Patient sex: F
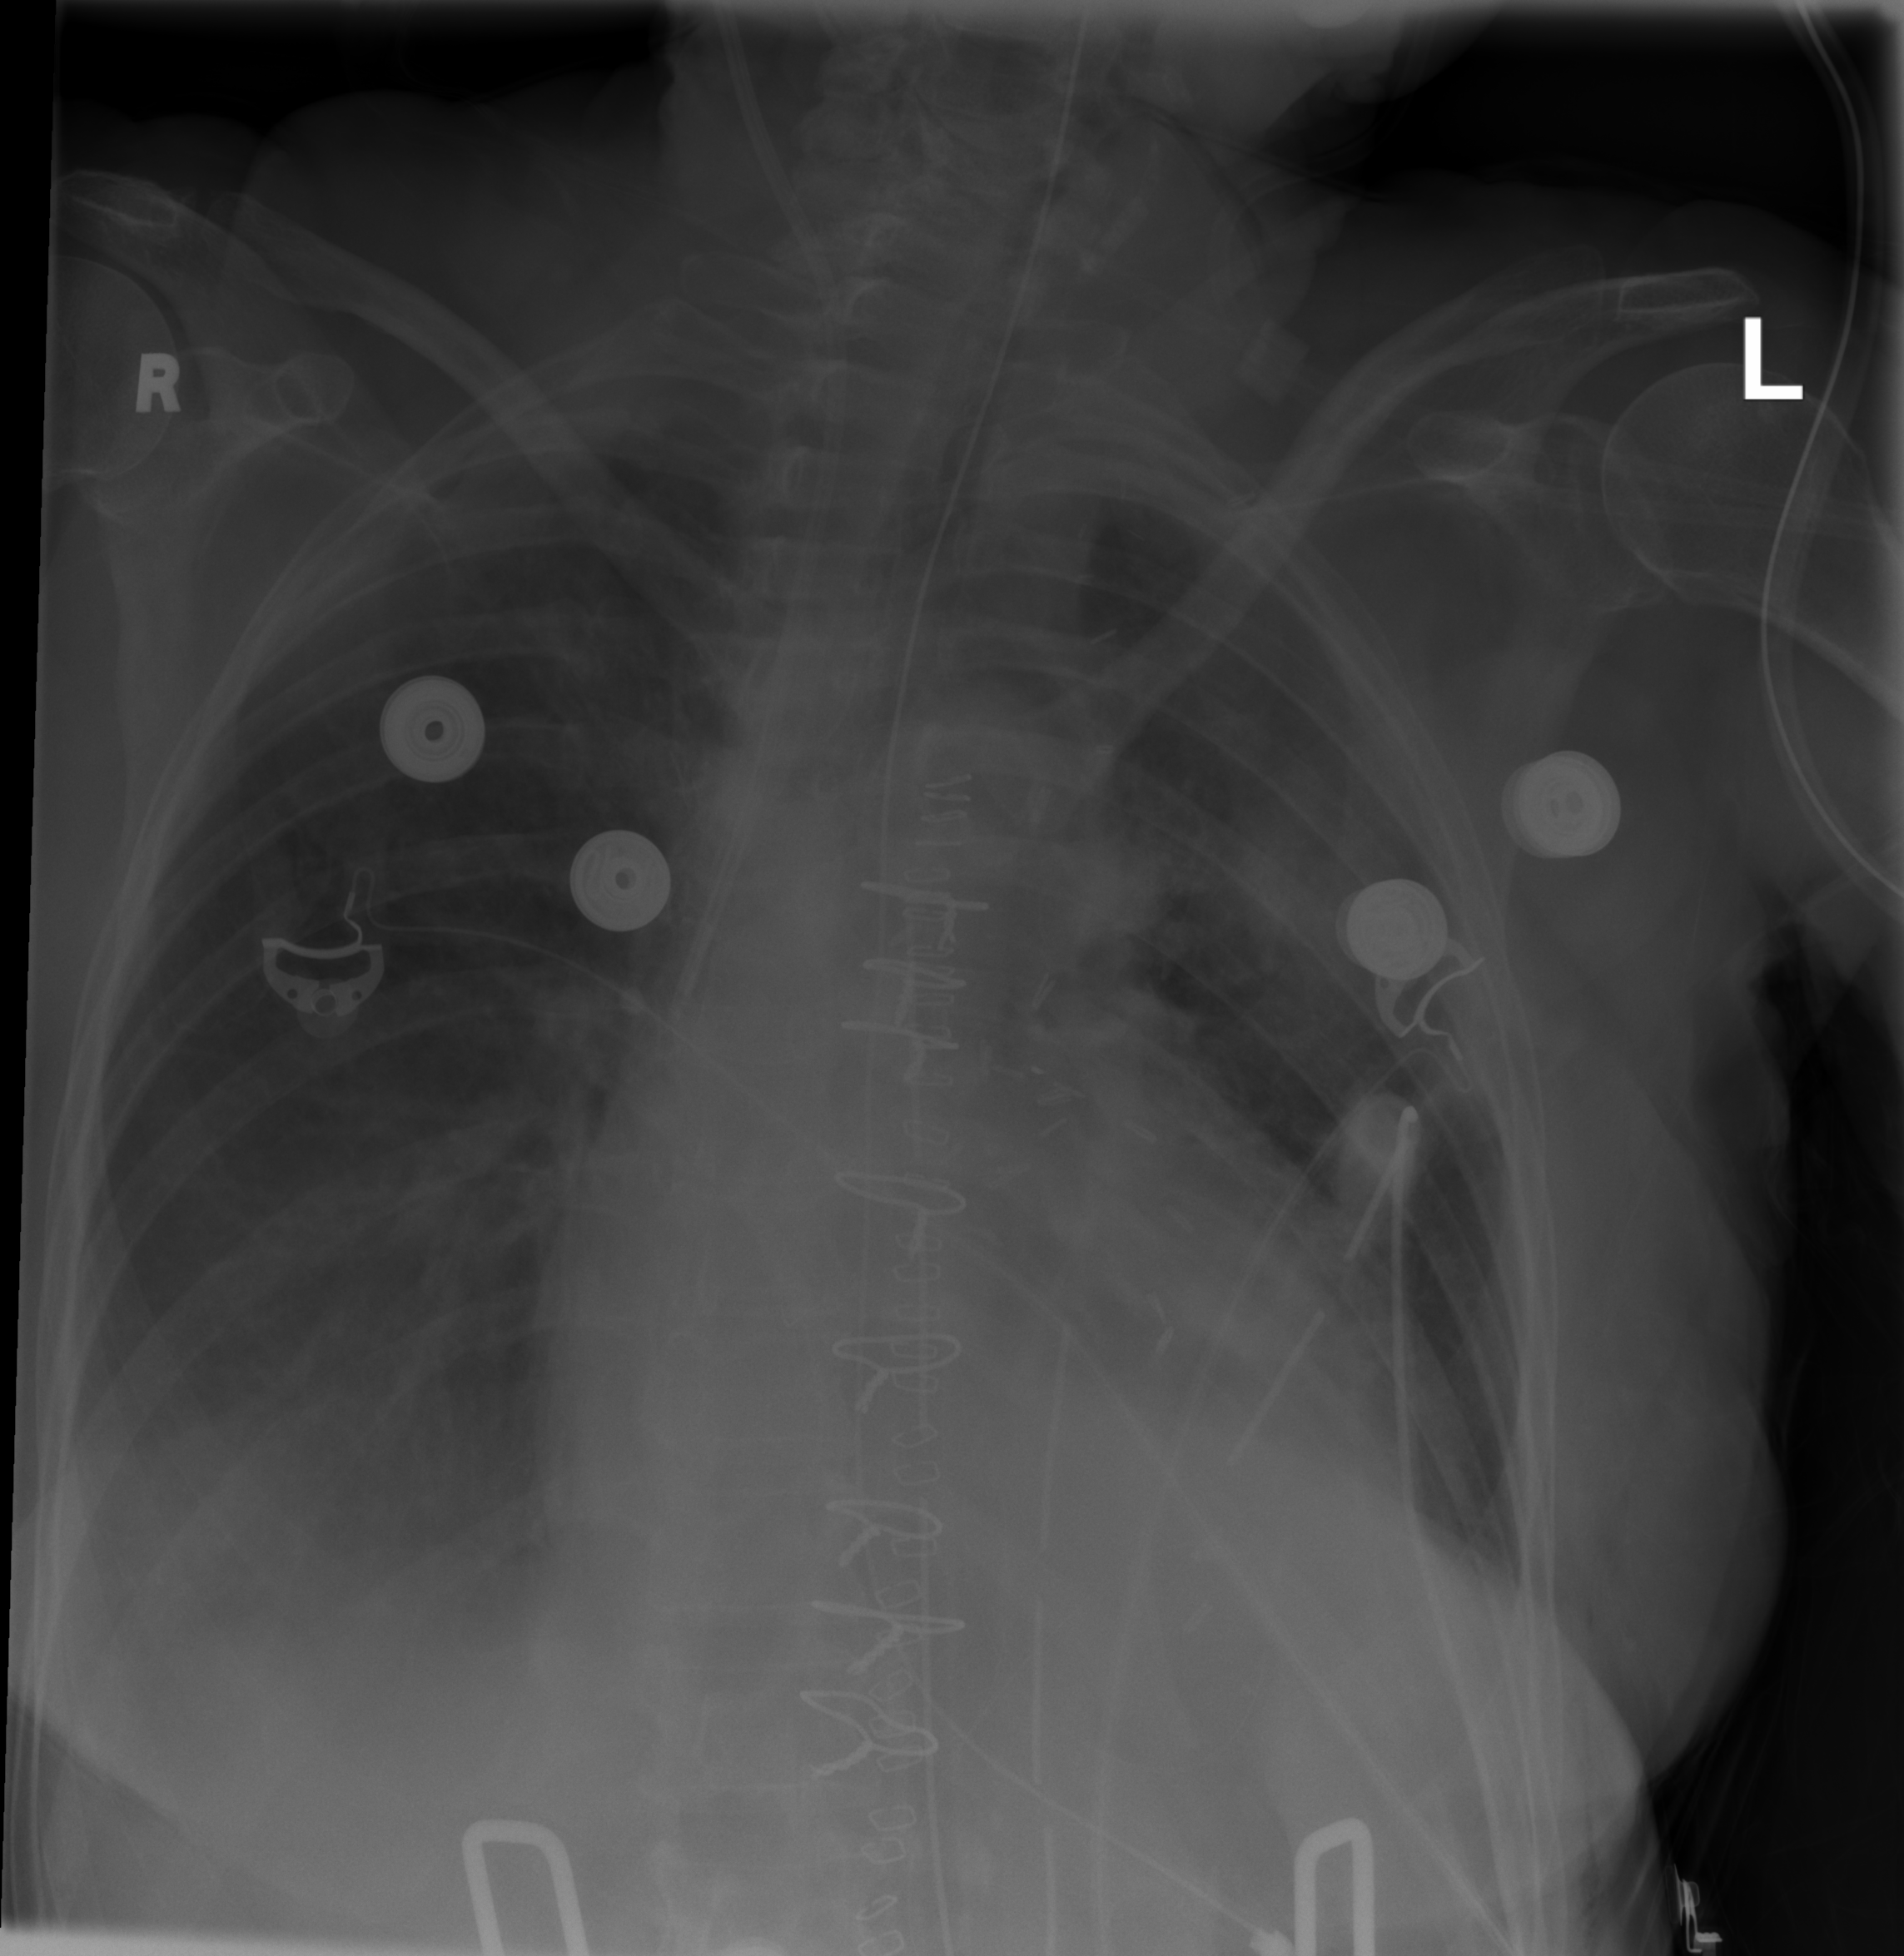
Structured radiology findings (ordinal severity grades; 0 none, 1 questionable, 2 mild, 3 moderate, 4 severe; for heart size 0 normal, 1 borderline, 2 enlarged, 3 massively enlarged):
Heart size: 0
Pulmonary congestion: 2
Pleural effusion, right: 3
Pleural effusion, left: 0
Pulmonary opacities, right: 0
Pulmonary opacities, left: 0
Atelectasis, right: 2
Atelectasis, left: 0